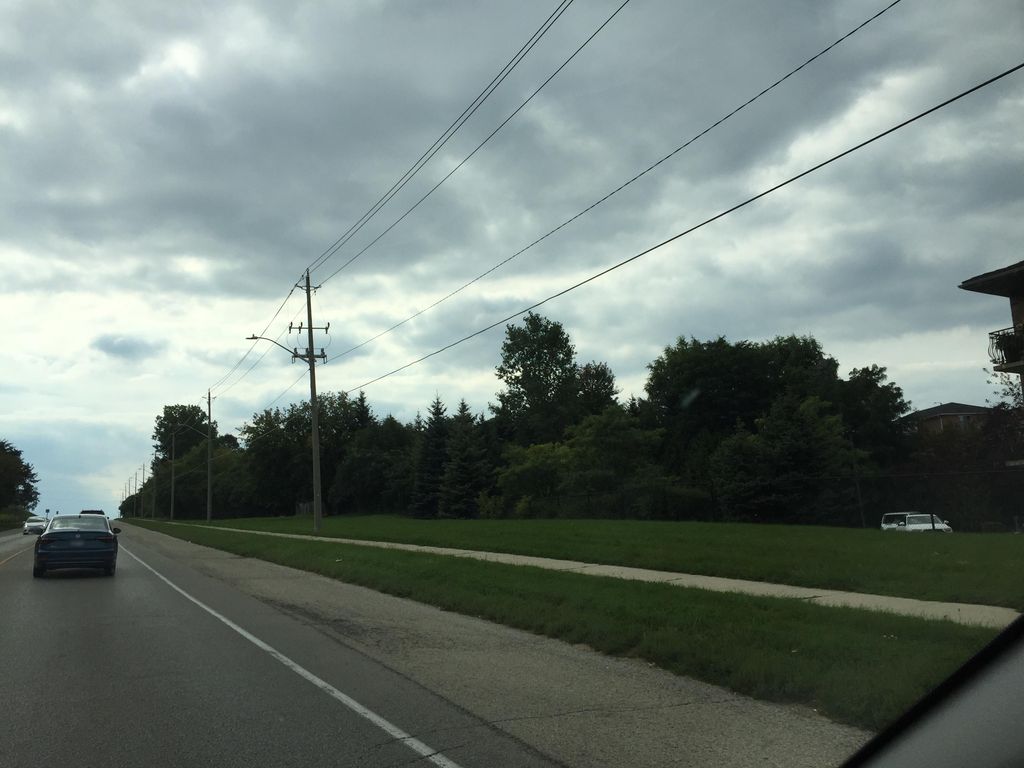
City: kitchener-waterloo